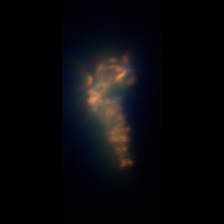
Taxon: Unknown_detritus
Group: Unknown